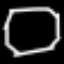
Label: octagon